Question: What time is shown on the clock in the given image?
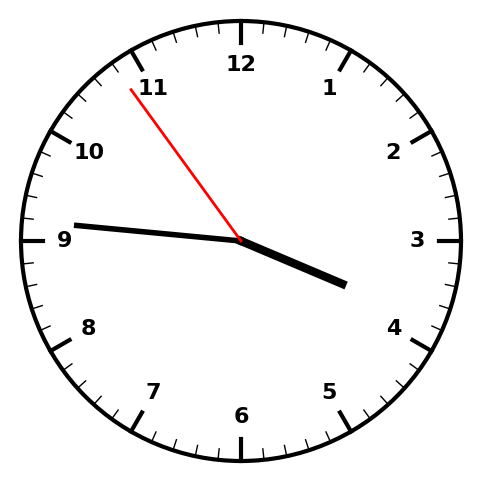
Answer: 03:45:54